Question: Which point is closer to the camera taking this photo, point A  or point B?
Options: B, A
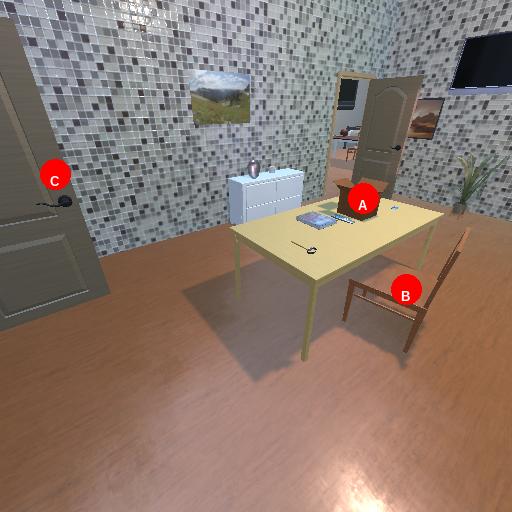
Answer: B